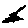
Label: star